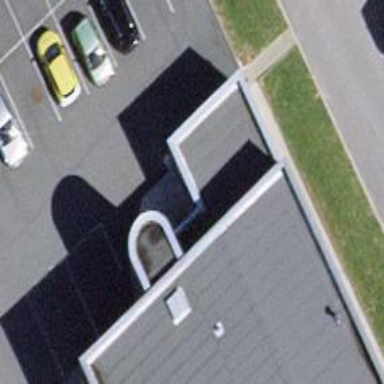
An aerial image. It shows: Building.